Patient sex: M
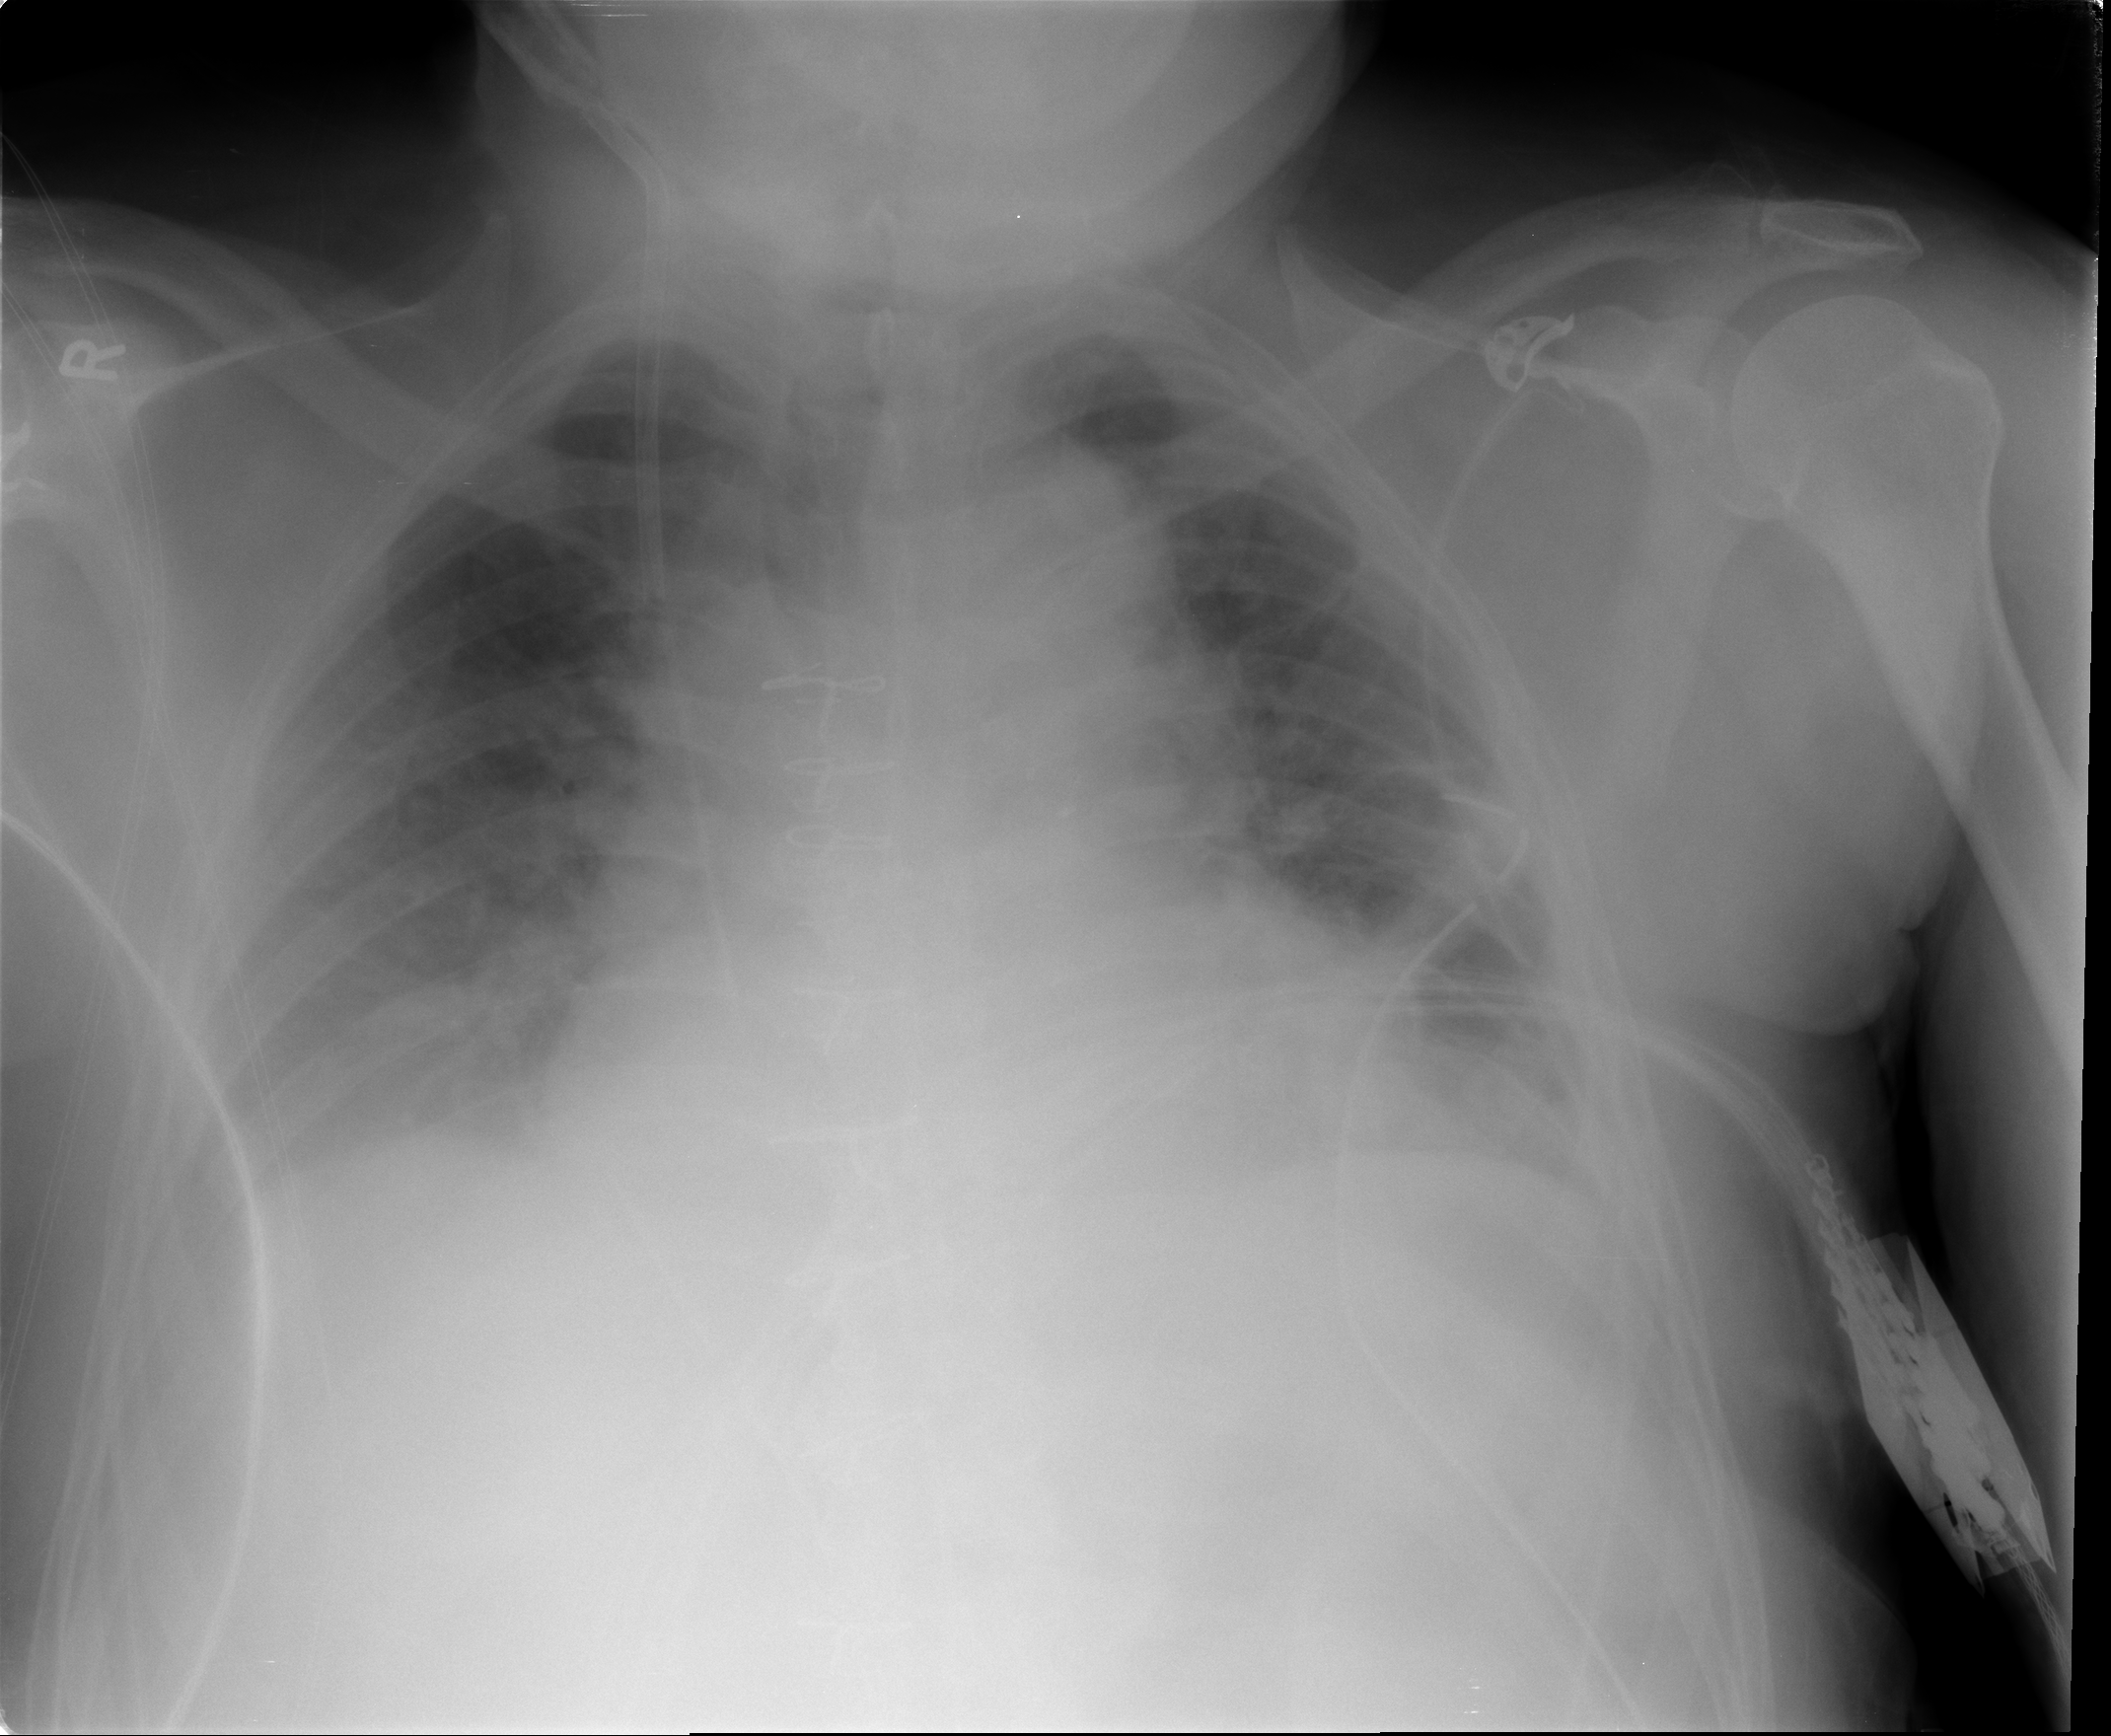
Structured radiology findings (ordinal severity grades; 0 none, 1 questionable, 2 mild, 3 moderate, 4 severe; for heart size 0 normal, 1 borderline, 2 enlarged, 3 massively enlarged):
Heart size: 0
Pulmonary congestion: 2
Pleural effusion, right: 2
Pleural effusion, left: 2
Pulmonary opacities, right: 0
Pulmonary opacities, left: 0
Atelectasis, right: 0
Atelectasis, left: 2